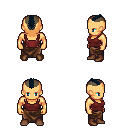
a pixel art fantasy rpg character, male body template, human, tanned skin, maroon pirate shirt, robe skirt, raven short mohawk hairstyle, brown shoes, four views (front, back, left, right), 2x2 character sprite sheet, small pixel art, hard edges, no anti-aliasing